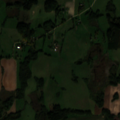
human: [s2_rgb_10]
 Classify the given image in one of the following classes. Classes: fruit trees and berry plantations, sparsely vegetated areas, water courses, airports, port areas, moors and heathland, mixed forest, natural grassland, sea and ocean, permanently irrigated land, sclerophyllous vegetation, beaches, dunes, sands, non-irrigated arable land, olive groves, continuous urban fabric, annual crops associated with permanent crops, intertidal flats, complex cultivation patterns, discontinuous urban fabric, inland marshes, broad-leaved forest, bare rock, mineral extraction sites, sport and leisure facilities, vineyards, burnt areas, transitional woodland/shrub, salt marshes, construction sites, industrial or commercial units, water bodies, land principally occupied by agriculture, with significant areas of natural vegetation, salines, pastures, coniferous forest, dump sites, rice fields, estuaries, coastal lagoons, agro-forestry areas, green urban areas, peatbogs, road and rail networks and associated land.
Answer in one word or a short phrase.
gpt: non-irrigated arable land, pastures, land principally occupied by agriculture, with significant areas of natural vegetation, broad-leaved forest